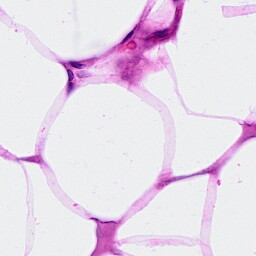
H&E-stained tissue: Breast